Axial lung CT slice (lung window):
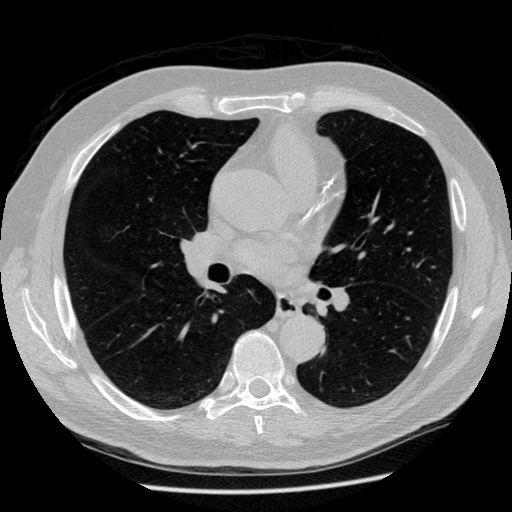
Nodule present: no